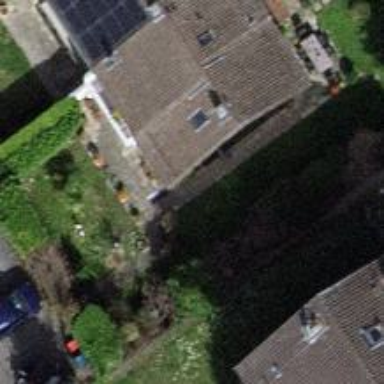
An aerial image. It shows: Garden surrounded by fence.